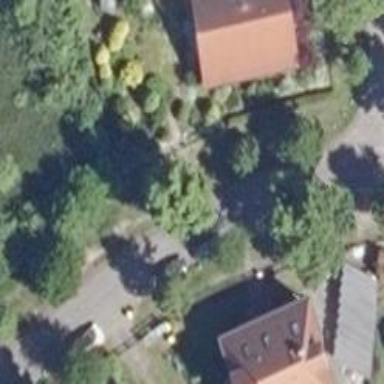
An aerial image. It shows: Asphalt road in residential area.